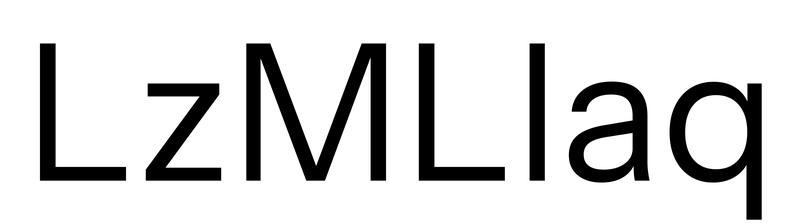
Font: InstrumentSans_Regular